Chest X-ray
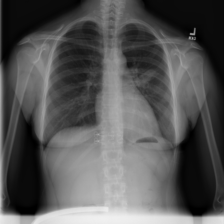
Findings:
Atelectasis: positive
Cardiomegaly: negative
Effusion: negative
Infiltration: positive
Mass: negative
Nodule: negative
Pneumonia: negative
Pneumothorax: negative
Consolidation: positive
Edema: negative
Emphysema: negative
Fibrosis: negative
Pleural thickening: negative
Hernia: negative